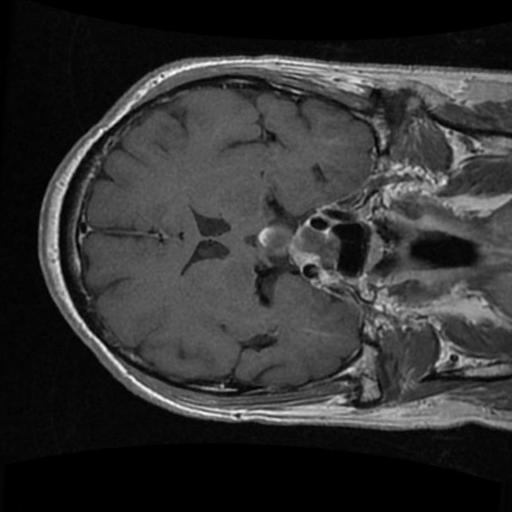
Label: brain_tumor